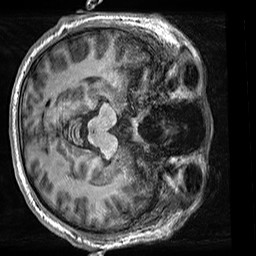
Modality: T1w
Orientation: axial
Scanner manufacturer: siemens
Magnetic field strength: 3 T
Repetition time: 2.5 s
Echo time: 0.00299 s